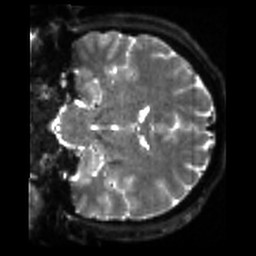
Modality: sbref
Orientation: coronal
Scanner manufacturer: siemens
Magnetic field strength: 3 T
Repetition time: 4 s
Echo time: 0.0594 s